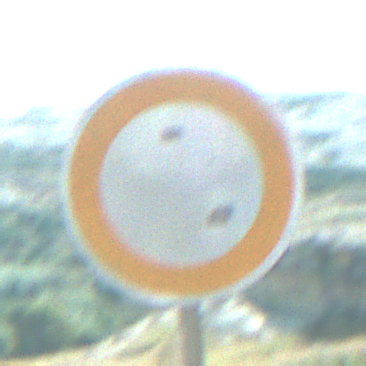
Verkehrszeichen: VerbotFahrzeugeAllerArt
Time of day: Night
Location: Outdoor (Nature)
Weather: PartlyCloudy
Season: NotSpecified
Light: Natural